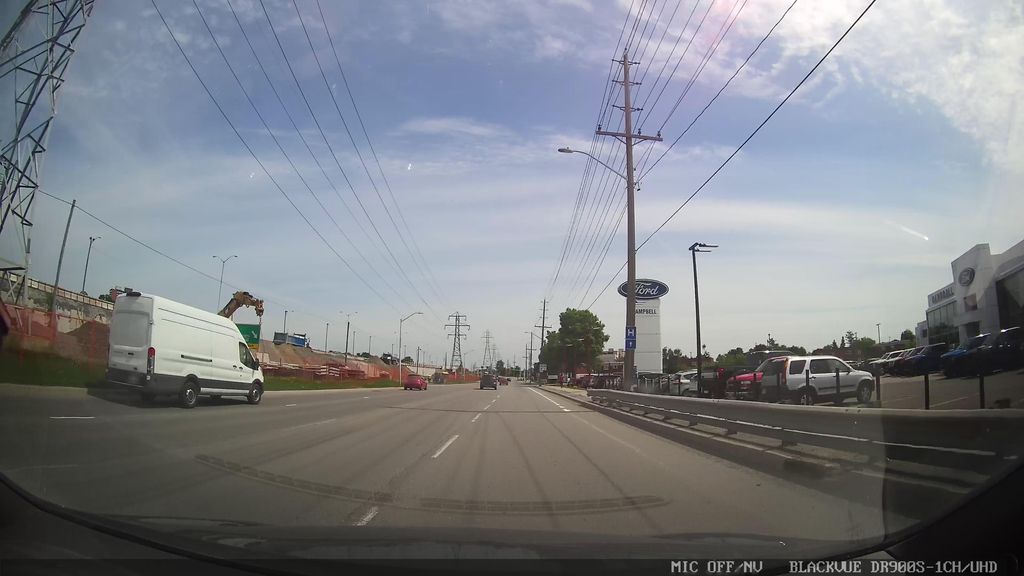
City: ottawa-gatineau